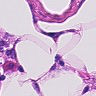
Metastatic tissue present: no